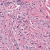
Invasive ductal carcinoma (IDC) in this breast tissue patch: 1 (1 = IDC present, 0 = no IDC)